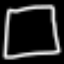
Label: square